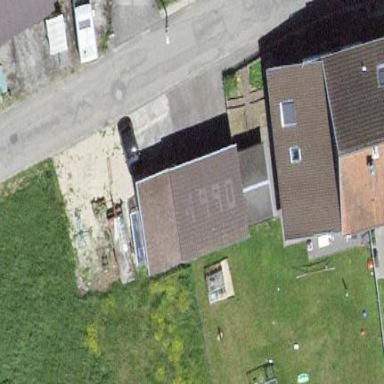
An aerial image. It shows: Garage.